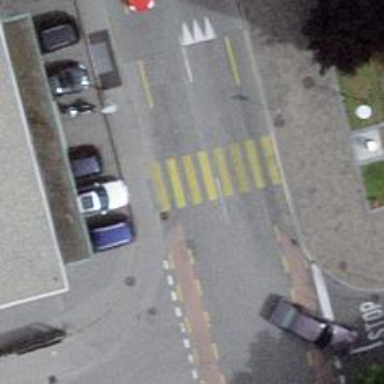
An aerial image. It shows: Zebra crossing on the road.